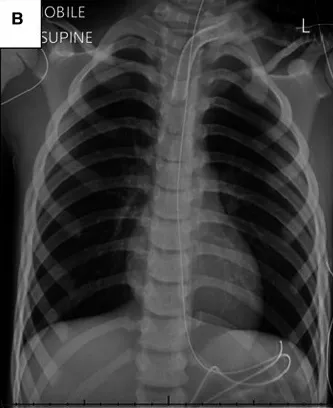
Radiological investigations. (A) CT scan of the face showing expansile, mixed-density masses involving the maxilla and mandible bilaterally. The maxillary lesions are large, resulting in remodeling of the maxillary bones causing obliteration of the maxillary sinuses, nasal cavity remodeling and obstruction, atrophy of the hard palate, and displacing the teeth.
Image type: radiology (x_ray)